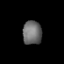
Tissue: prostate
Cell type: T cells
Senescence score: 0.2809
Nuclear area (px): 443
Mean DAPI intensity: 108.74